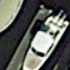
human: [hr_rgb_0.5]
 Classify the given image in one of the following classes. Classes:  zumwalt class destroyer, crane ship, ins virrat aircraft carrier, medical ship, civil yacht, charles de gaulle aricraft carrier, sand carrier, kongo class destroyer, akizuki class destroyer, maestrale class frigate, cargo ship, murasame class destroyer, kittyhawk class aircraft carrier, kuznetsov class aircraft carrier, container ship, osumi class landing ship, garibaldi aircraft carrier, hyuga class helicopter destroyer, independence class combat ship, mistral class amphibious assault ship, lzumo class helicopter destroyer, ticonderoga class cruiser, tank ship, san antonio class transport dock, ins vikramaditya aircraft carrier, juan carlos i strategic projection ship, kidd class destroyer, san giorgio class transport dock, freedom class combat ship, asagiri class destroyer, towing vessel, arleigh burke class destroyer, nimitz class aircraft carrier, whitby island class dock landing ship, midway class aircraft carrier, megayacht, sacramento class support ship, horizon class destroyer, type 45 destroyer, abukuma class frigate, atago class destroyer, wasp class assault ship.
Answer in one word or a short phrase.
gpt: Civil yacht